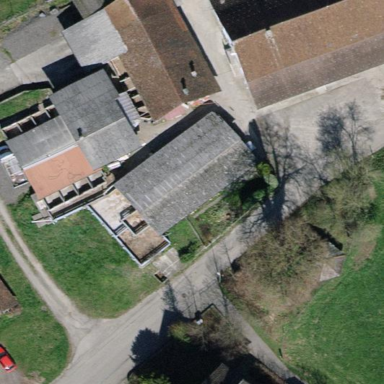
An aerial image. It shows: Farm auxiliary building.